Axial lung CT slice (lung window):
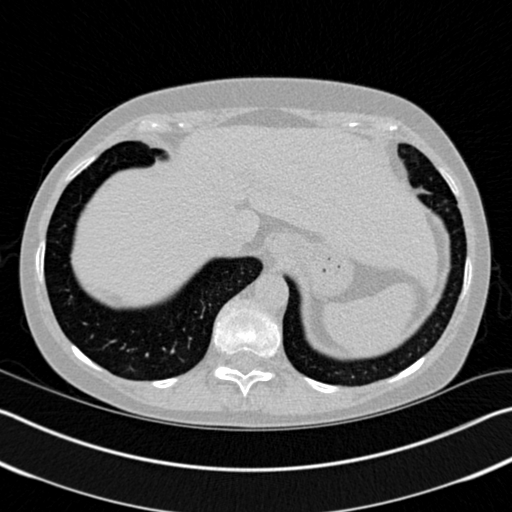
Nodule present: no